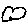
Label: cloud